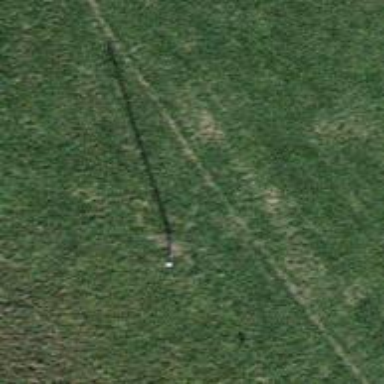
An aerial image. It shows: Power pole.